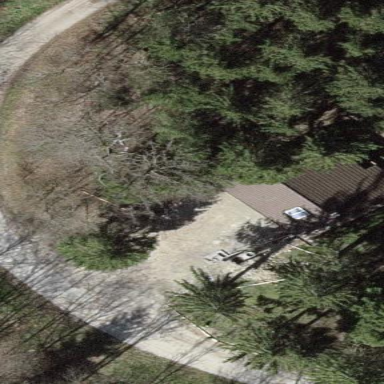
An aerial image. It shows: Shed building with gabled roof shape.